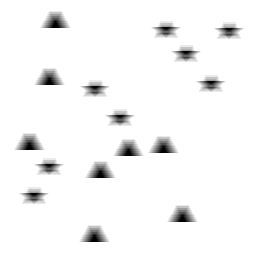
Squares: 0
Triangles: 8
Stars: 8
Total shapes: 16